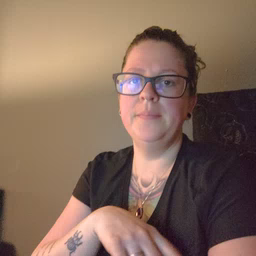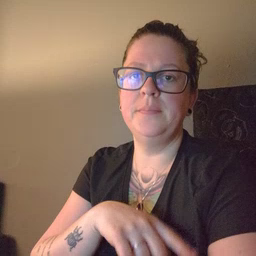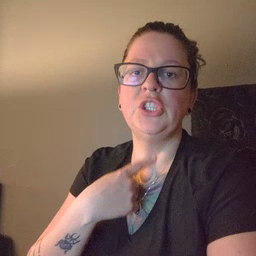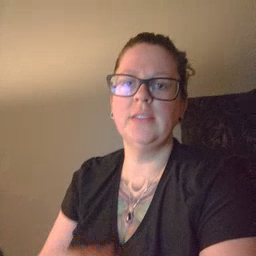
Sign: thirsty